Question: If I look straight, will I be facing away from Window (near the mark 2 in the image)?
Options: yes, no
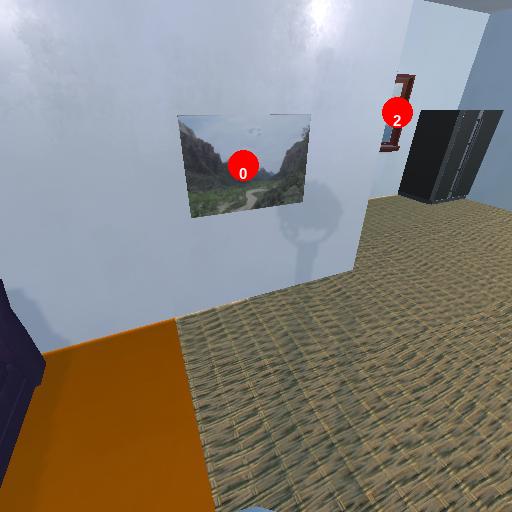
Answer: yes